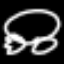
Label: frog